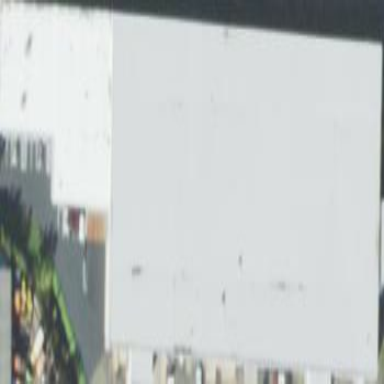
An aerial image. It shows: Warehouse building.